Question: In languages with dynamic typing, the use of polymorphism may trigger errors on a super-class.
I will try to explain my question with a simple example:
Supposing a language with dynamic typing (like ECMAScript) and the following class structure:

'''
class A{
private idA;
public A(){
idA=0;
}
public foo(){
update();
if (this.idA!=3) Throws new Exception(" What is happening? ");
}
private update(){
this.idA = 3;
}
}
class B extends A{
private idB;
public B(){
super();
idB=0;
}
public foo(){
super.foo();
// Any operation between A::update and B::update()
if (this.idB!=0) Throws new Exception("hmmm, that could not happend!");
update();
}
private update(){
this.idB = 5;
}
}
'''
In this very simple example, when i create an object of the class B, B::foo() call the parent A::foo(), which call "update". The object is an instance of B, so the "update" functions called is B::update, after that, in B::foo, the update function is again called (B::update). The final result is that A::update is never called, and idA still 0.
The class A work correctly when used alone, but after to extend it with B, the function foo() fail.
What is the correct solution this problem:
1) Force the class A to call A::update , that mean an ugly code every call to his own function (protect the super-class):
'''
A::foo(){
A::update();
if (this.idA!=3) Throws new Exception(" What is happening? ");
}
'''
2) B::update is an extension of A::update, so B::update must call itself the parent function (prepare the sub-class, and deal with problems):
'''
B::foo(){
super.foo();
... // Any operation that must be performed between A::update and B::update
}
B::update(){
super.update();
this.idB = 5;
}
'''
But in this case is the A::foo which call update, not the B::foo. That mean others problems.
3) Any other solution.
As a summary:
- - -
EDITED: to take the problem out of the constructor and clarify some points.
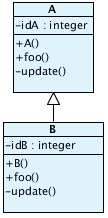
Answer: The base class should protect itself from harmful overrides. In keeping with the <URL>, it should be open to extension but closed to modification. Overriding 'update' is a harmful modification of the base class's intended behaviour. In your example, there is no benefit in overriding 'update' because both 'A::update' and 'B::update' are private methods that deal with private variables. There isn't even an expectation that they should be executed together judging by your exception in 'B::foo'. If 'B::update' was named differently, there wouldn't be anything wrong with your implementation. It would probably be OK anyway: since no language I know of will let you override a private method, 'B::update' could hide 'A::update' rather than overriding it.
Depending on the language, you can limit which methods can be overridden in different ways. Some languages require an indicator (a keyword or attribute usually) that a method can be overridden, others to show that it can't. Private methods are generally not overridable, but not all languages have access modifiers at all, and everything is effectively public. In this case you would have to use some kind of convention as suggested by @PoByBolek.
tl;dr: Children have no business with their parents' privates.